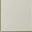
Piece: xx